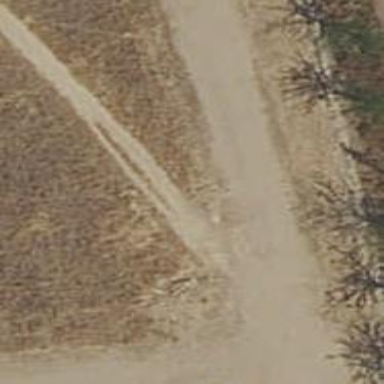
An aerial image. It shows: Ground path.